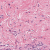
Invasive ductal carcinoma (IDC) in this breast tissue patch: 0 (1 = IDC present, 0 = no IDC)